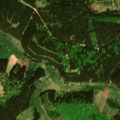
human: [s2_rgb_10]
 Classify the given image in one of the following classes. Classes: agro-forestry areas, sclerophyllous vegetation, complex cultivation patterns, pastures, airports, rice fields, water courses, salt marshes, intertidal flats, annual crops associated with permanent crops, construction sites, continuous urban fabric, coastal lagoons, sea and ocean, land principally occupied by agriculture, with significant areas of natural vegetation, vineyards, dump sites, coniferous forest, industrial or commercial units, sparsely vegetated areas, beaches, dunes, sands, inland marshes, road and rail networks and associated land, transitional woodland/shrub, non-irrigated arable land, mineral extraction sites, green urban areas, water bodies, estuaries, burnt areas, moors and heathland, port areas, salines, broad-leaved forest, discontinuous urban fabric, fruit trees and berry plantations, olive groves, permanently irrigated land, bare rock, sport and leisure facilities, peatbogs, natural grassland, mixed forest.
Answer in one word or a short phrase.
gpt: land principally occupied by agriculture, with significant areas of natural vegetation, coniferous forest, mixed forest